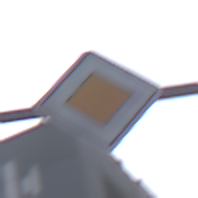
Verkehrszeichen: Vorfahrtsstrasse
Umgebung: Outdoor, Urban
Tageszeit: MorningAfternoon
Wetter: PartlyCloudy
Licht: Natural
Jahreszeit: NotSpecified
Kontrast: LowContrast